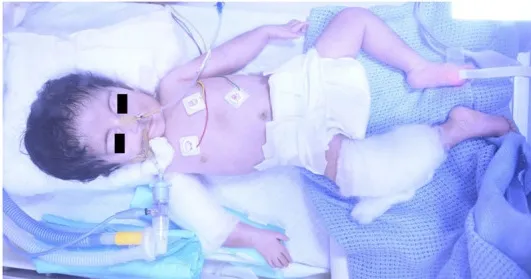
Phenotype of patient 2. (A) Clinical phenotype at the age of 1 day: craniofacial dysmorphism with narrowing of the bitemporal diameter, myopathic facies, exophthalmia, bilateral epicanthal fold, wide and depressed nasal bridge, short nose, vertical nostrils, long smooth philtrum, thin lips, micrognathia, microtia, short neck, small chest and rib cage, arthrogryposis with joint stiffness of the upper and lower limbs, right wrist with ulnar deviation, flexion of the left fingers, marked hip abduction, and talipes equinovarus.
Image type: medical_photograph (other_medical_photograph)